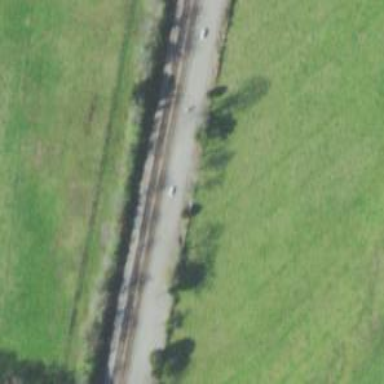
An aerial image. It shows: Railway track.